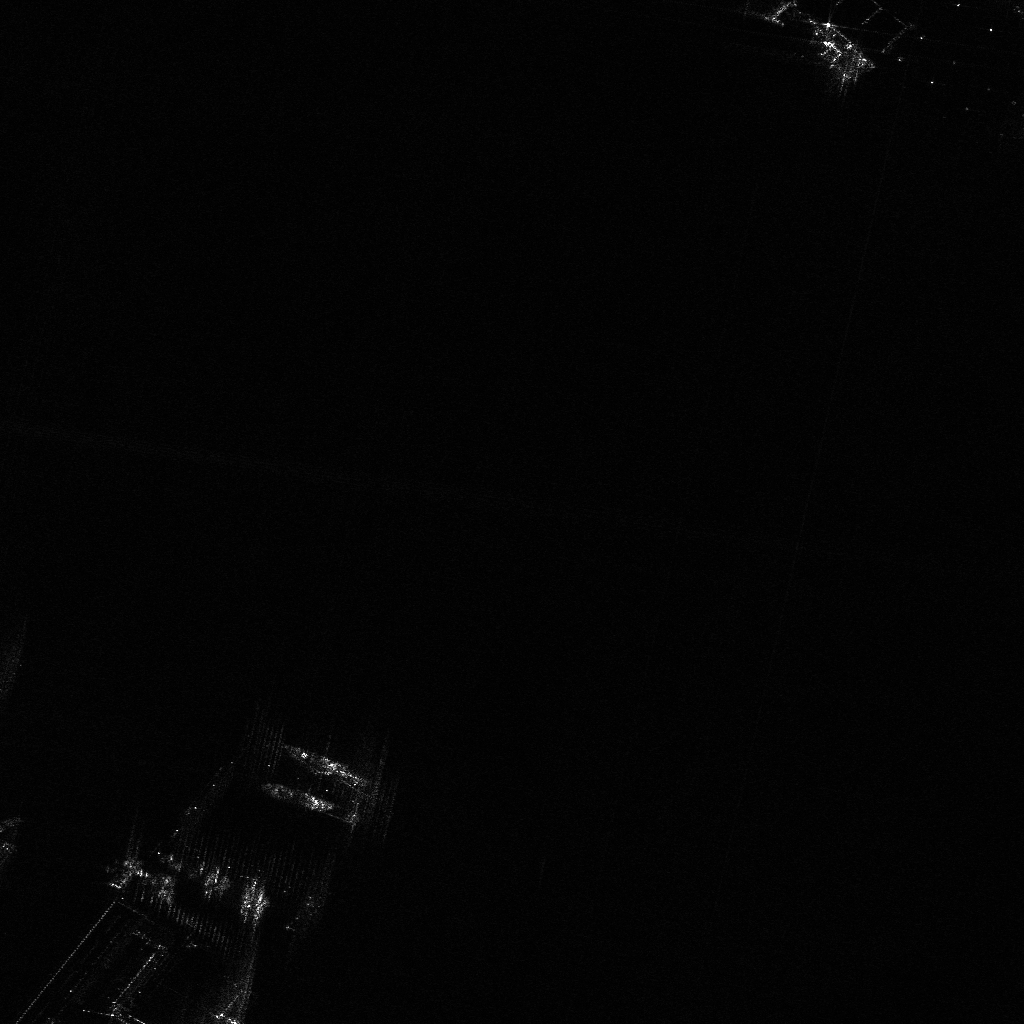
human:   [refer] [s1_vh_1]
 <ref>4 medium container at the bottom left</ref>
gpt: <box>[[24, 86, 26, 89, 7], [23, 85, 24, 89, 7], [19, 83, 20, 87, 14], [12, 83, 13, 86, 24]]</box>

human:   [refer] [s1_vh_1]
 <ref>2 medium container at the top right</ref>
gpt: <box>[[79, 3, 85, 4, 41], [77, 4, 84, 6, 41]]</box>